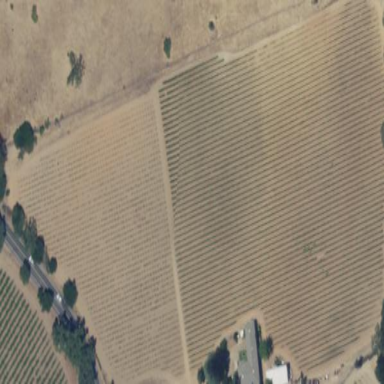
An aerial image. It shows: Vineyard with grape crops.